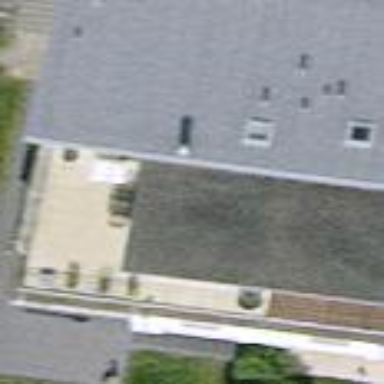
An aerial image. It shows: White terrace building with flat roof.